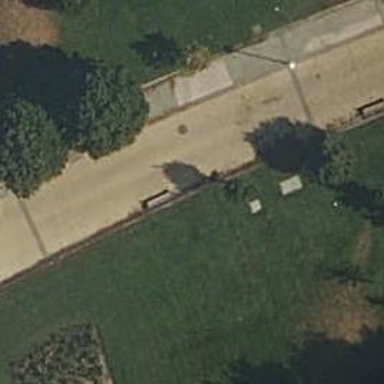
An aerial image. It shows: Brown bench in the vicinity.